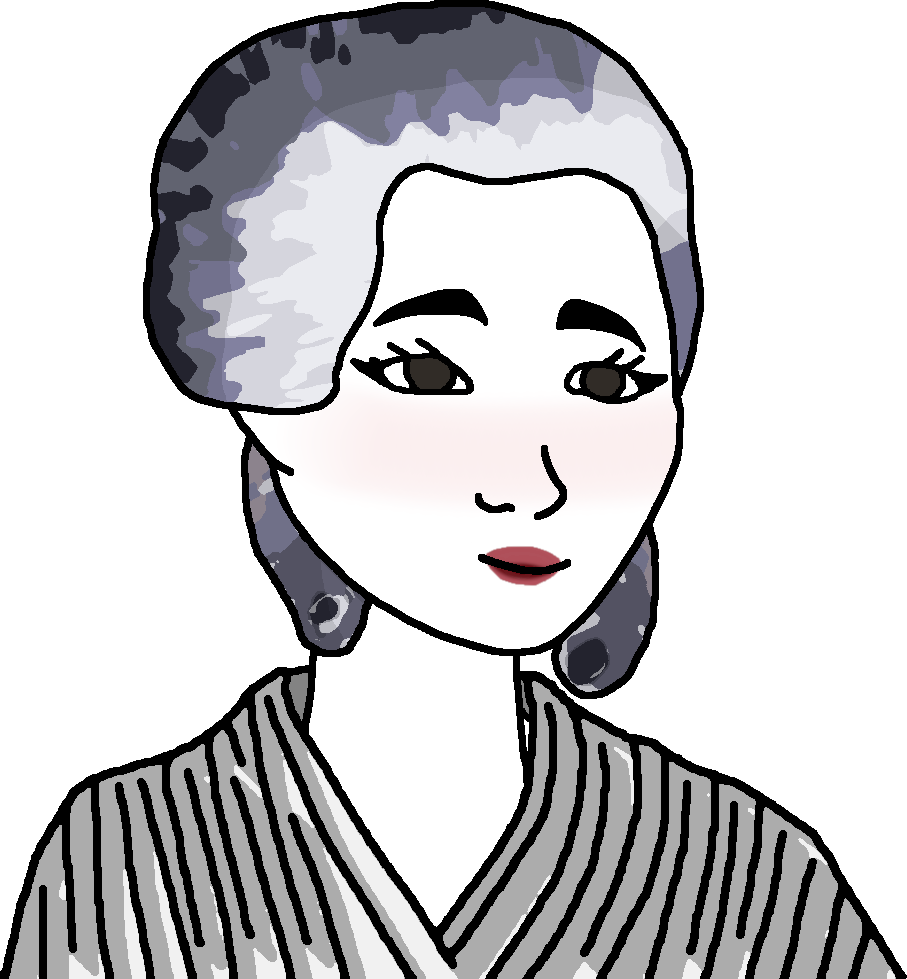
Label: 5_Doomer_Girl